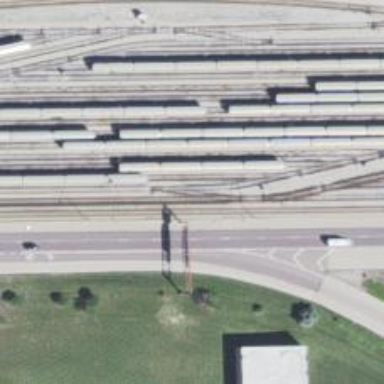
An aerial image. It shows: Electrified rail service yard.